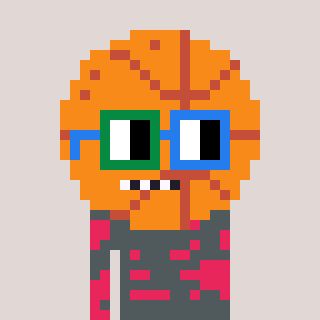
a pixel art character with square green and blue glasses, a basketball-shaped head and a redpinkish-colored body on a warm background